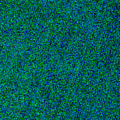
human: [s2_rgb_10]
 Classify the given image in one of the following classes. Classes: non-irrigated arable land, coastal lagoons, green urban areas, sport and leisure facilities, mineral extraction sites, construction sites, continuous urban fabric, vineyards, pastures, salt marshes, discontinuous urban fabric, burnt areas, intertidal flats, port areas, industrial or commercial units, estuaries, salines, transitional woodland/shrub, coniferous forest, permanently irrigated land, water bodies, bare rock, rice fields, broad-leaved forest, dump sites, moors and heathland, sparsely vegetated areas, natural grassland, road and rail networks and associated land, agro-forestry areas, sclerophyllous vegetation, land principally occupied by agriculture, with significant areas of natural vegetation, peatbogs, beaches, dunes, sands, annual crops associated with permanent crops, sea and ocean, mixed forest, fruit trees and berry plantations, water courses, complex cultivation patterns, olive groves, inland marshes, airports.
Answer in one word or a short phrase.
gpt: sea and ocean